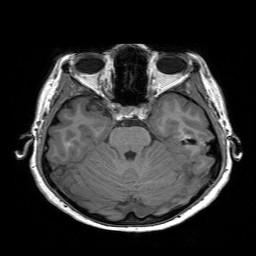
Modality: T1w
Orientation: coronal
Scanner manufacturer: siemens
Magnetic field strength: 3 T